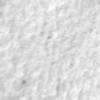
Label: no_change